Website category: sports
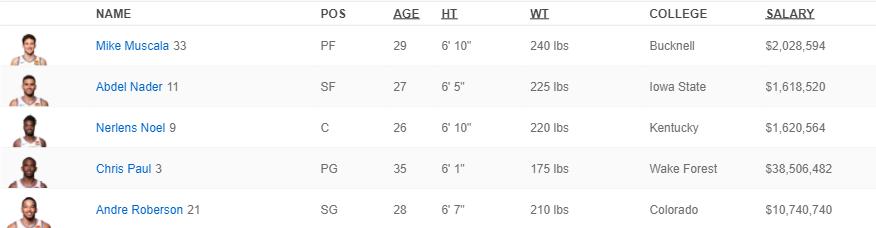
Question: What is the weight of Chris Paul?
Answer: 175 lbs

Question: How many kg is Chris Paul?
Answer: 175 lbs

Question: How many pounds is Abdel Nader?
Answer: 225 lbs

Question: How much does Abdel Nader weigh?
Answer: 225 lbs

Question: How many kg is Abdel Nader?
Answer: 225 lbs

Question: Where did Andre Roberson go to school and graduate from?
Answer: Colorado

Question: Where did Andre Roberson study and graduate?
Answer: Colorado

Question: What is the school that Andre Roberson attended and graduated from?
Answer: Colorado

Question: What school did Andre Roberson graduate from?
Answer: Colorado

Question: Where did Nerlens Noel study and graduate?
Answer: Kentucky

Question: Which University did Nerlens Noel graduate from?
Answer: Kentucky

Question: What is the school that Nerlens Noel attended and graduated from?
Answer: Kentucky

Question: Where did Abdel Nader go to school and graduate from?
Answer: Iowa State

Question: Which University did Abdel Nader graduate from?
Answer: Iowa State

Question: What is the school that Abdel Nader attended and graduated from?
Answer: Iowa State

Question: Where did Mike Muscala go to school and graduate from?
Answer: Bucknell

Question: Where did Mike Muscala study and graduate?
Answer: Bucknell

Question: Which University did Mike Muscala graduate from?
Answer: Bucknell

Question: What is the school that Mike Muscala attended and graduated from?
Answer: Bucknell

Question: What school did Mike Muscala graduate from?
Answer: Bucknell

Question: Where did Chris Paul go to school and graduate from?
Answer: Wake Forest

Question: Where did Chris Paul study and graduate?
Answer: Wake Forest

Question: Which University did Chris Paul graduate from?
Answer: Wake Forest

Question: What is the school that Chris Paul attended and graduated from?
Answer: Wake Forest

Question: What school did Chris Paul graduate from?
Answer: Wake Forest

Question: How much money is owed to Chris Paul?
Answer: $38,506,482

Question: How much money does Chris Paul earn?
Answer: $38,506,482

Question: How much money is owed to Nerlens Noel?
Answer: $1,620,564

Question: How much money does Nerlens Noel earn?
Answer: $1,620,564

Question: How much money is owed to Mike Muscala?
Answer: $2,028,594

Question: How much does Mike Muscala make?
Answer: $2,028,594

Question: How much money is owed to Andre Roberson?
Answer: $10,740,740

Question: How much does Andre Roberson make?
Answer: $10,740,740

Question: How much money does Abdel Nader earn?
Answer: $1,618,520

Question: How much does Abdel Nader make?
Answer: $1,618,520

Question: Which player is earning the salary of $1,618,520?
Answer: Abdel Nader

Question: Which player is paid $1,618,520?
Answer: Abdel Nader

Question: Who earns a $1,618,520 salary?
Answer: Abdel Nader

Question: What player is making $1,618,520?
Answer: Abdel Nader

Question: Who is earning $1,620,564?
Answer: Nerlens Noel

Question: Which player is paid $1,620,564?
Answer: Nerlens Noel

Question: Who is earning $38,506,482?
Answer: Chris Paul

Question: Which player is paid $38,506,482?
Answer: Chris Paul

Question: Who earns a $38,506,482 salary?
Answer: Chris Paul

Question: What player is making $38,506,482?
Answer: Chris Paul

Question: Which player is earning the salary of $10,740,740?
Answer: Andre Roberson

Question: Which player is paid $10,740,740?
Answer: Andre Roberson

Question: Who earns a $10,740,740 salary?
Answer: Andre Roberson

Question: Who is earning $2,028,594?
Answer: Mike Muscala

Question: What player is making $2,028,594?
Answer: Mike Muscala

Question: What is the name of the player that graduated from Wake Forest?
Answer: Chris Paul

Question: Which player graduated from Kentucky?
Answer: Nerlens Noel

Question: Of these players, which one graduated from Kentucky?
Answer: Nerlens Noel

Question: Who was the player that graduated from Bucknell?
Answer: Mike Muscala

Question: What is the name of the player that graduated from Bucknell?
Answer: Mike Muscala

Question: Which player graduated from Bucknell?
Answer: Mike Muscala

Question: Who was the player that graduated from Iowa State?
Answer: Abdel Nader

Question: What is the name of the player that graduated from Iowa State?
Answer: Abdel Nader

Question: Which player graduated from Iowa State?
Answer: Abdel Nader

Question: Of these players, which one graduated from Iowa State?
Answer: Abdel Nader

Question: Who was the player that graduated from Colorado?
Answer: Andre Roberson

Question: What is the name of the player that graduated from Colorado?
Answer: Andre Roberson

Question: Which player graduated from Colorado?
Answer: Andre Roberson